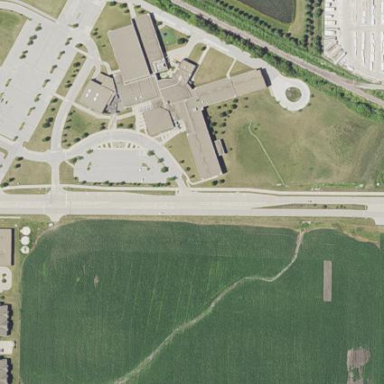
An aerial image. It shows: School building.